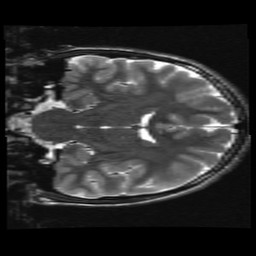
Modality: T2w
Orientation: coronal
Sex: male
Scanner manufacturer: ge
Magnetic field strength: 3 T
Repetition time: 5 s
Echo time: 0.1012 s